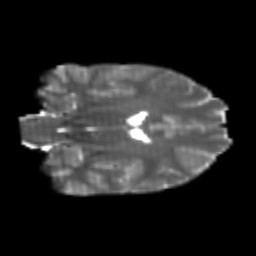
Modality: T2w
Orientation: coronal
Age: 21
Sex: male
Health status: healthy
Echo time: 0.074 s